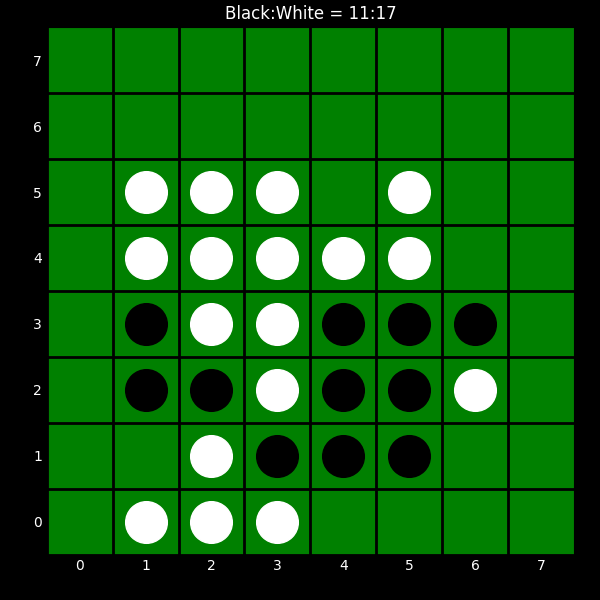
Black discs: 11
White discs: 17